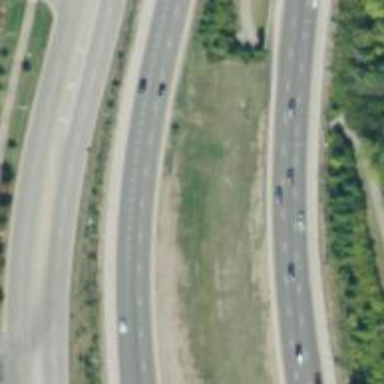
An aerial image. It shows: Motorway with embankment.